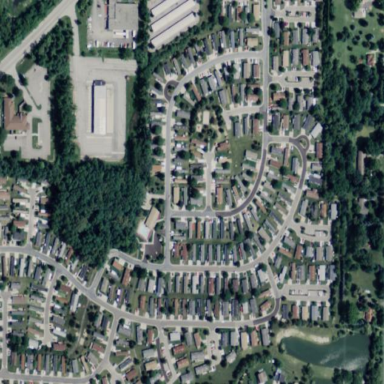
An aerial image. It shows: Residential area consisting of single-family homes.